Question: I'm trying to have "Hello SWT" show up in the center of a window in SWT, but nothing is showing.

Here is my simple code (scala.version=2.9.0-1, swt:3.7.0-win32):
'''
package org.jilen.editor
import org.eclipse.swt.widgets.Display
import org.eclipse.swt.widgets.Shell
import org.eclipse.swt.widgets.Text
import org.eclipse.swt.SWT
object EditorApp {
def main(args: Array[String]) {
val display = new Display()
val shell = new Shell(display)
val text = new Text(shell, SWT.CENTER)
text.setText("Hello SWT")
shell.pack()
shell.open()
while (!shell.isDisposed) {
if (!display.readAndDispatch) {
display.sleep()
}
}
display.dispose()
}
}
'''
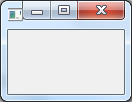
Answer: Add this line after creating your shell:
'''
shell.setLayout(new FillLayout)
'''